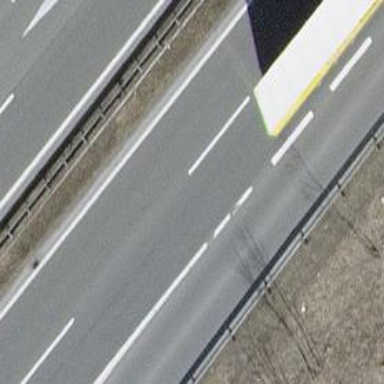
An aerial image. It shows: Asphalt motorway link.